Aerial crown-view tile of a tropical tree (Barro Colorado Island, Panama), acquired 20250915:
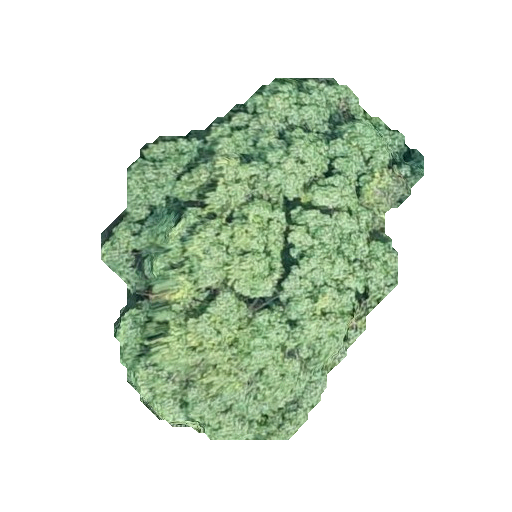
Species: Ocotea leptobotra
GBIF accepted scientific name: Ocotea leptobotra
Crown area: 115.481 m²